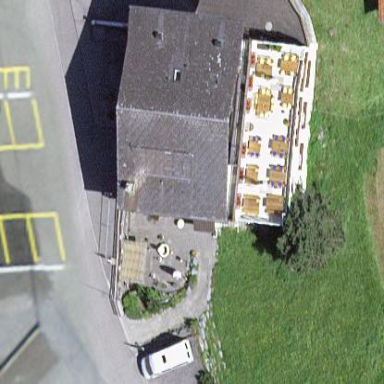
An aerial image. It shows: Detached building.